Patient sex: M
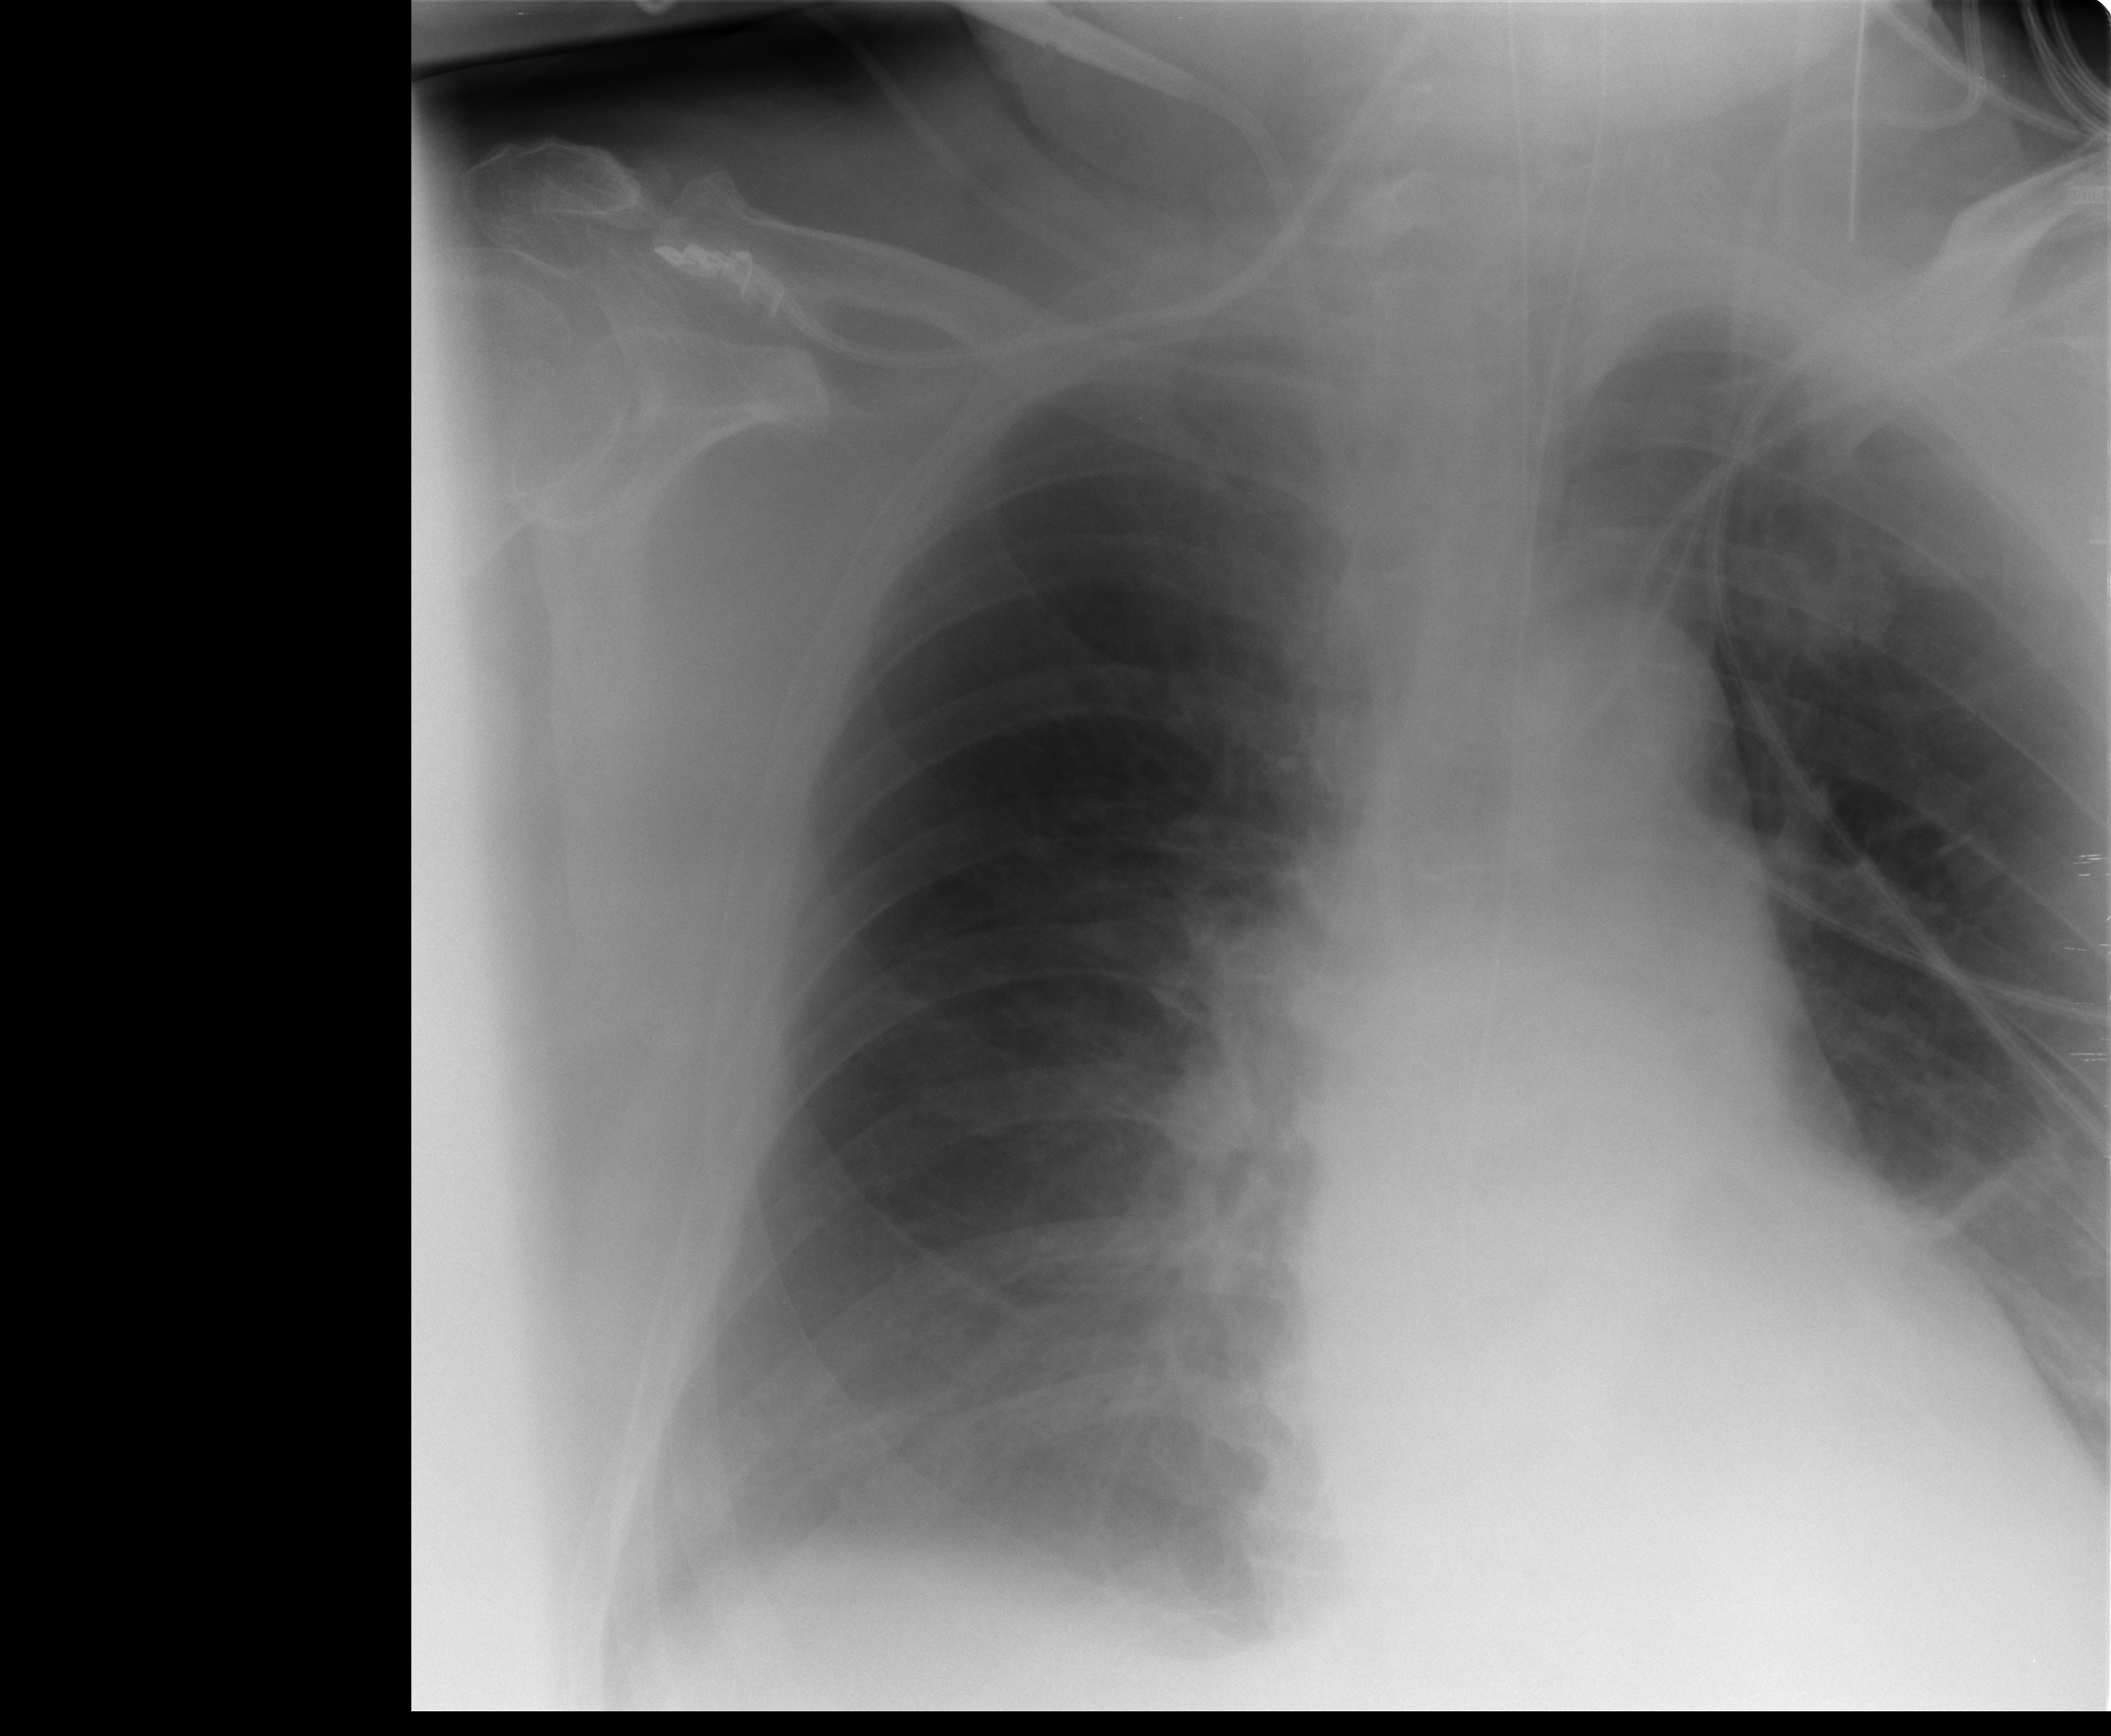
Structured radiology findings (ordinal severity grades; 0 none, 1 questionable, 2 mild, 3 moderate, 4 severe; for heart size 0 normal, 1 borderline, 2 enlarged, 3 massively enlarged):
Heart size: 1
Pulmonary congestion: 1
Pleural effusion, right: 1
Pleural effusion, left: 0
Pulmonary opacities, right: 1
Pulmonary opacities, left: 0
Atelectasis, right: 2
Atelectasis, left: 2